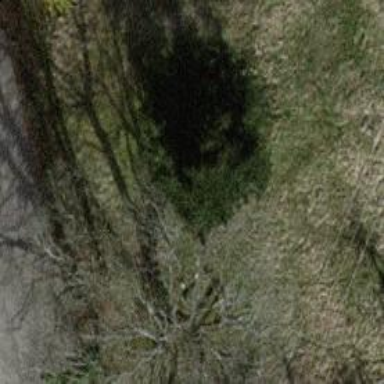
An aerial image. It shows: Evergreen needle-leaved tree.